Как показано на рисунке, на большой гладкой горизонтальной поверхности на равном расстоянии $l$ друг от друга в ряд выставлены прямоугольные деревянные бруски одинаковой массы $m$, пронумерованные натуральными числами от 1. Теперь на расстоянии $l$ перед первым бруском помещают большой брусок массой $M=4m$. Изначально все бруски находятся в состоянии покоя. В некоторый момент времени на большой брусок начинает действовать постоянная сила $F$ в направлении остальных брусков, заставляя его поочерёдно неупруго с ними сталкиваться. Скорость большого бруска непосредственно перед столкновения с $k$-тым маленьким обозначим $v_k$.
Существует ли такое $k_{max}$, при котором $v_k$ достигает максимума? Если да, то чему равна $v_{max}$?
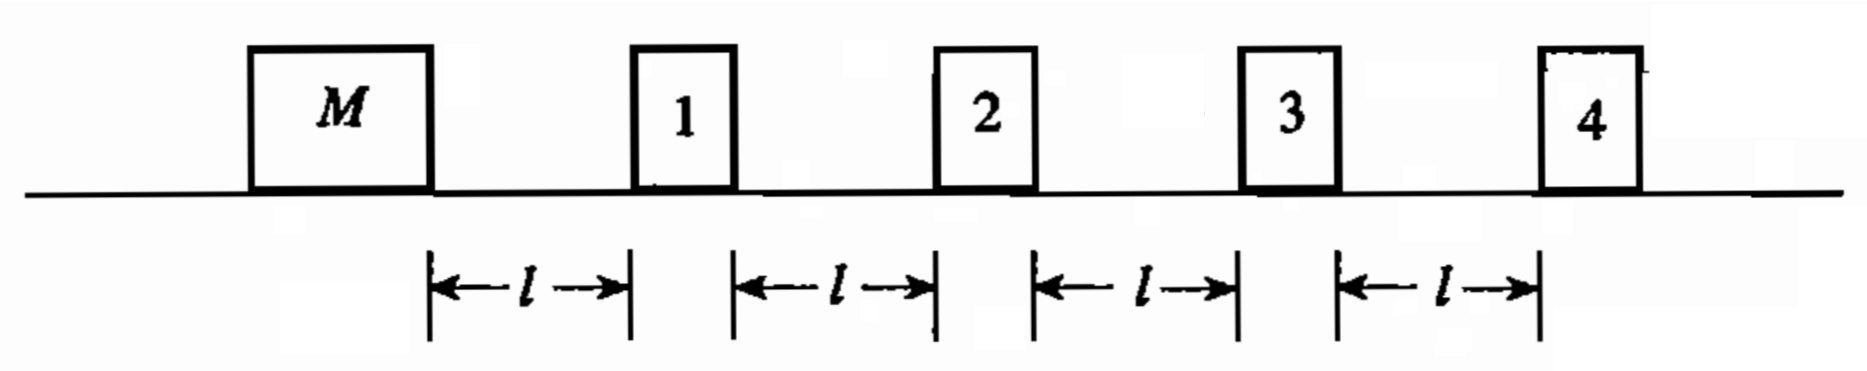
Ответ: \[k_{max}=21,\\v_{max}=\sqrt{\frac{49}{48}\frac{Fl}{m}}.\]
Темы:
T, Механика, Динамика, Китайские